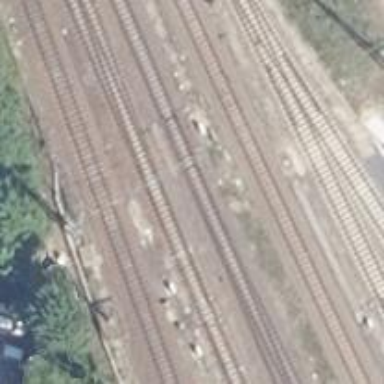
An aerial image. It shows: Railway switch.